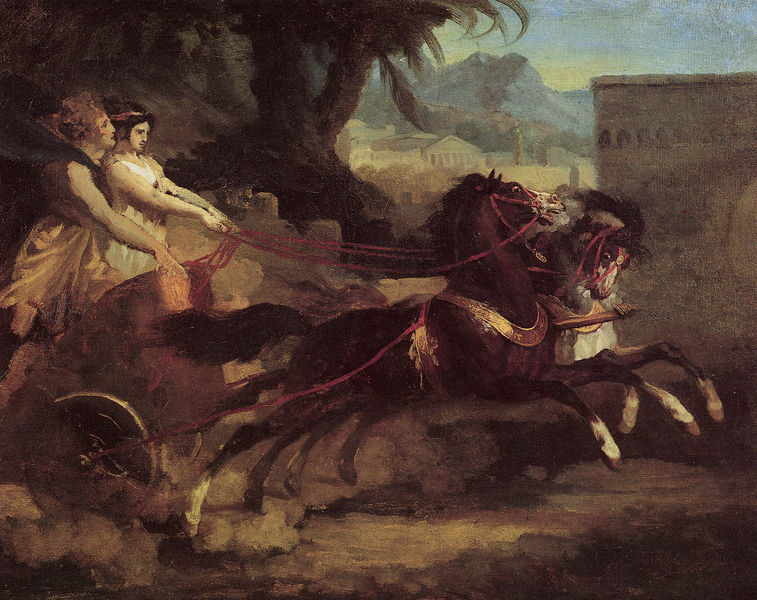
Titel: Le retour de la course, Die Rückkehr vom Pferderennen
Künstler: Théodore Géricault
Standort: Rouen
Institution: Musée des Beaux-Arts
Schlagwörter: baum, berg, blau, dunkel, gemälde, gott, hand, himmel, mann, schatten, umhang, weiß, wolken, bäume, frauen, gelb, grün, landschaft, sand, stadt, bewegung, braun, damen, frau, frisur, grau, hell, kleid, kleider, licht, männer, schwarz, straße, ausblick, blick, gebäude, haus, rasen, rot, schleier, tiere, weg, wolke, beige, malerei, wand, architektur, arm, arme, band, barock, historie, kragen, stirnband, öl, ferne, häuser, hügel, natur, boden, gewand, gold, haare, mantel, paar, wald, pferd, pferde, räder, statue, hufe, mähne, rappe, reiten, ritt, schnell, schweif, sprung, zaumzeug, zügel, bogen, italien, ort, süden, zwei, leine, berge, gebirge, hang, mauer, monochrom, kutsche, haarband, rad, wagen, wagenrad, romantik, krieg, sturm, wild, historienbild, streng, palme, tor, flucht, bögen, ruine, antike, burg, palast, torbogen, himmeö, geschirr, rennen, staub, deichsel, ruinen, mythologie, göttin, rom, wagenrennen, fahren, mauern, ross, antik, götter, olymp, amazone, griechisch, mythos, amazonen, pferderennen, griechenland, zaum, palmen, achse, baüme, tempel, rappen, apoll, streitwagen, rösser, gespann, tempo, grieche, gottheiten, heroisch, gericault, kutschfahrt, geschwindigkeit, rennwagen, hengst, drängen, antikisch, tresse, römisch, galopp, athena, griechin, wagenlenker, monument, akropolis, triumpfbogen, triumphbogen, fahrt, tympanon, barrock, troja, zweispänner, südlich, verliebte, galoppieren, wettrennen, preschen, pferdeschweif, brustschild, satub, wagenlenkerin, staubwolken, reiterwagen, staubwolke, einachser, lenken, antikes, biga, griechenladn, troya, gepann, durchgehen, 1890, wagenfahrt, brustgeschirr